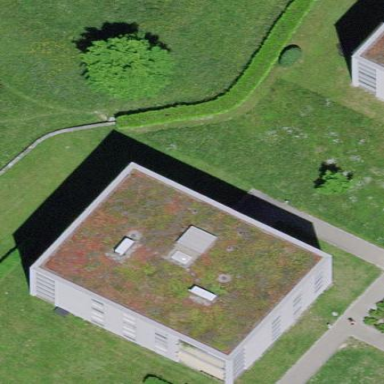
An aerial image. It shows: Building with apartments and flat roof.